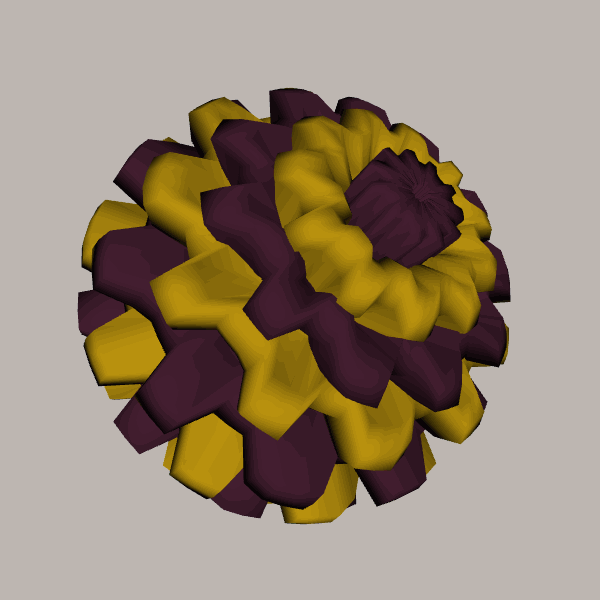
Background: light